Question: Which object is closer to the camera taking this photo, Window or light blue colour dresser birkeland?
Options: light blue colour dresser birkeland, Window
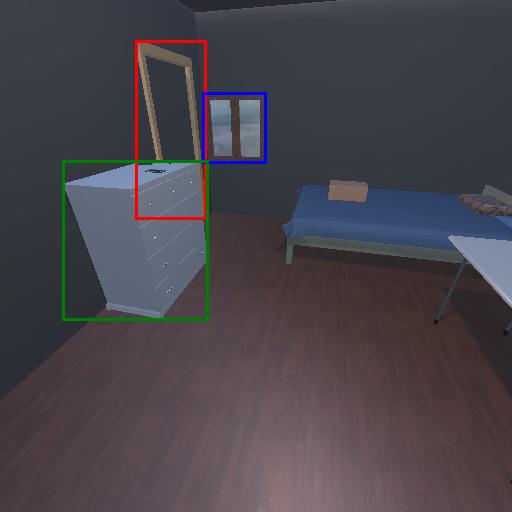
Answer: light blue colour dresser birkeland